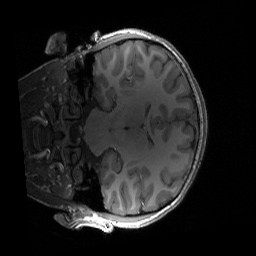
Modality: T1w
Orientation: coronal
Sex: male
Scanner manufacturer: siemens
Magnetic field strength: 3 T
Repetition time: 1.9 s
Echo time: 0.00243 s